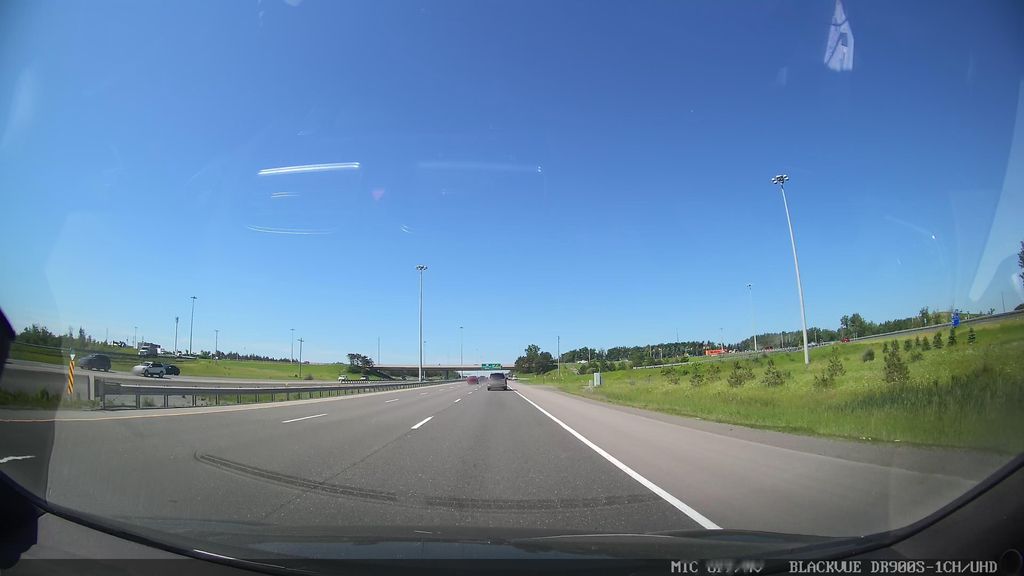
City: ottawa-gatineau